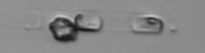
Label: Skeletonema